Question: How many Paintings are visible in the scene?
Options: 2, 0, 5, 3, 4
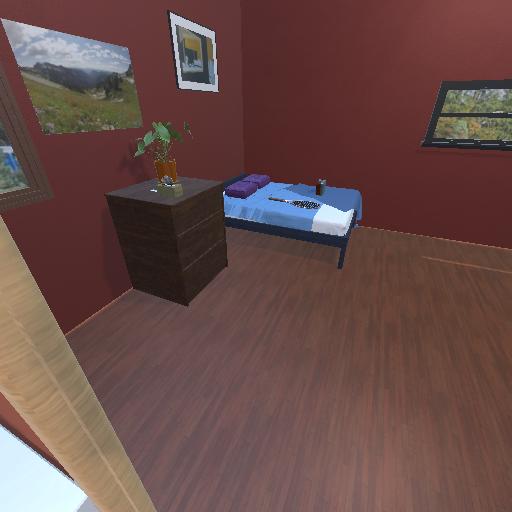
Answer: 2